Chest X-ray:
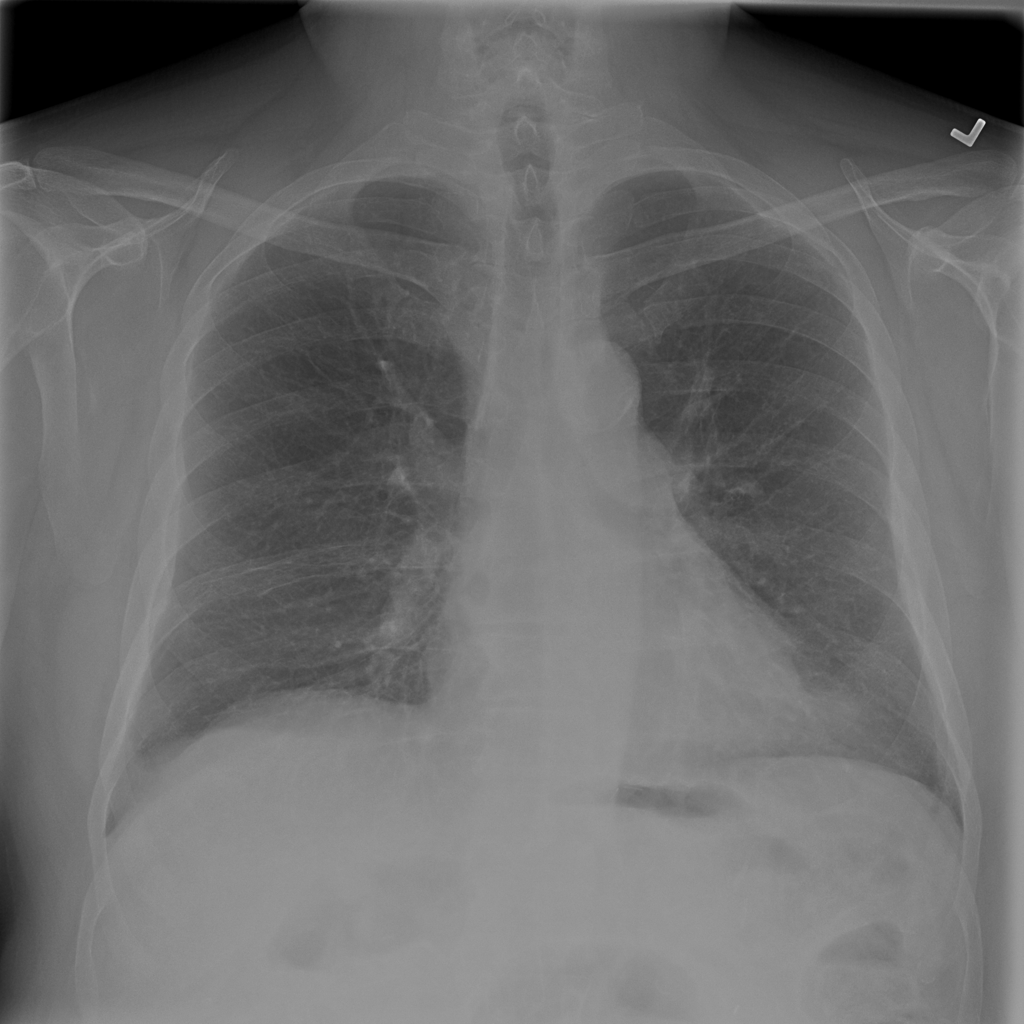
Findings: Pleural Thickening
No abnormal finding: no